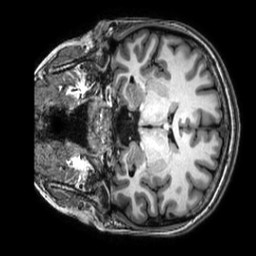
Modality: T1w
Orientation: coronal
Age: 25
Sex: female
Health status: healthy
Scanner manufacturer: philips
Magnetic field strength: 3 T
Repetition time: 0.009 s
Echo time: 0.003996 s